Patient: sex M, age 66
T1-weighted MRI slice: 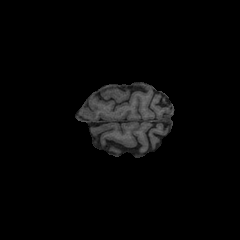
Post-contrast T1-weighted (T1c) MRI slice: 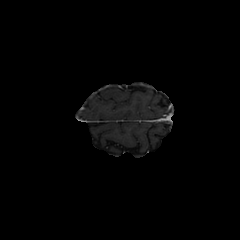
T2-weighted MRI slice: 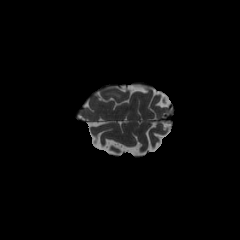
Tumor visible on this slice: yes
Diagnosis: Glioblastoma, IDH-wildtype
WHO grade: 4